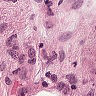
Metastatic tissue present: yes